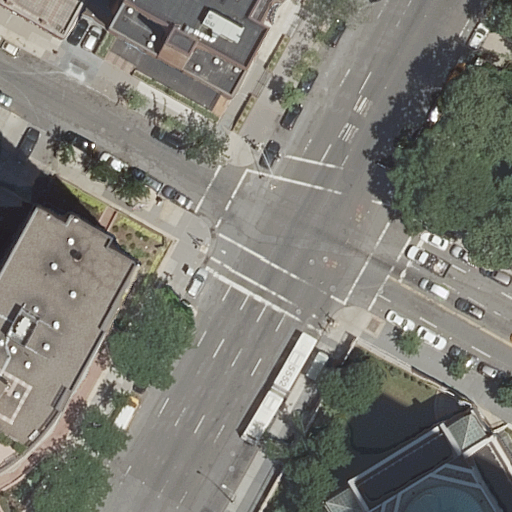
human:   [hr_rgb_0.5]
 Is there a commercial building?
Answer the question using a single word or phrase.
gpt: no

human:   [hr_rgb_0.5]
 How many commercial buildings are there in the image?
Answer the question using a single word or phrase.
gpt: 0

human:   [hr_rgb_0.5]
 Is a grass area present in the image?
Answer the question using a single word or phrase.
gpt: yes

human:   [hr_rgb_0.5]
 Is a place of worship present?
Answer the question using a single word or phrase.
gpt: yes

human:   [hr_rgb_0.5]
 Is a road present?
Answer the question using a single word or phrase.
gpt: yes

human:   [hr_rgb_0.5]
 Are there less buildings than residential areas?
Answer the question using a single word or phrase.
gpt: no

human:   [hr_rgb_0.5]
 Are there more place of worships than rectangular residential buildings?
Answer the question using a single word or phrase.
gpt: yes

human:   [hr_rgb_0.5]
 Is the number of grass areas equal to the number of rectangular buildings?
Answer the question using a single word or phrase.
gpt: yes

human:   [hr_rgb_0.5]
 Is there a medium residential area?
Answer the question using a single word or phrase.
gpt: no

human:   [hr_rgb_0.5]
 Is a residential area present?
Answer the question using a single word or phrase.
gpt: yes

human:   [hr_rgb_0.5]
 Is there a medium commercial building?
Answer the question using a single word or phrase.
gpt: no

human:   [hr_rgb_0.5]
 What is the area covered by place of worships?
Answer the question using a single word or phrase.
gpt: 438m2

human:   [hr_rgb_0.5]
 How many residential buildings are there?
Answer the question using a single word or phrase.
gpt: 2

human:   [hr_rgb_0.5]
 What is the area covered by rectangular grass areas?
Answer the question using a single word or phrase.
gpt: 268m2

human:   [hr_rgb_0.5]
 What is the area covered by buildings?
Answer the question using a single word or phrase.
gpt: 5661m2

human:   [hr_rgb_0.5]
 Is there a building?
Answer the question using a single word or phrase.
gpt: yes

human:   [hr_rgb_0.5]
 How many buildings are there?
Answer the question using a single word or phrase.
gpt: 4

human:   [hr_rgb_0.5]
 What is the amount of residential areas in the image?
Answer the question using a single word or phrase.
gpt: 1

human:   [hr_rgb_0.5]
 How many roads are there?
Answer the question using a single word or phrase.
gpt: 17

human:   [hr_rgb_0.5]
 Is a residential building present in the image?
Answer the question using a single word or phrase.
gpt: yes

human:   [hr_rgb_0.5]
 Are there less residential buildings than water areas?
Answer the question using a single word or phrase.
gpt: no

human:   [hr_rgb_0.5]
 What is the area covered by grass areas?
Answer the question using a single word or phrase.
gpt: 268m2

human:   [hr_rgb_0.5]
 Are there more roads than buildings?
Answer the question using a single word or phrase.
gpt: yes

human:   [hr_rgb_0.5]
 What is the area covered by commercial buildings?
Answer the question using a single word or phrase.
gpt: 0m2

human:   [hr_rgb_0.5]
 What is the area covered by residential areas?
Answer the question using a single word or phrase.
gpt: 3538m2

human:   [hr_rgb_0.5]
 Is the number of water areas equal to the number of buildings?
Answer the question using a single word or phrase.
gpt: no

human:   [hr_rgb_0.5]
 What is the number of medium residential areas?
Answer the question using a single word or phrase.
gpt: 0

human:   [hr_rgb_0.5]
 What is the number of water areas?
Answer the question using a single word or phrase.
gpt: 0

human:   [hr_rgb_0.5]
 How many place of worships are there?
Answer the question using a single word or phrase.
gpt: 1

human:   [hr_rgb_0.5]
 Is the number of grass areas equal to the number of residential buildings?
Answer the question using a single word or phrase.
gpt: no

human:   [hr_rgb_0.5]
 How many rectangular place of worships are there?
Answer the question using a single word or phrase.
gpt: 1

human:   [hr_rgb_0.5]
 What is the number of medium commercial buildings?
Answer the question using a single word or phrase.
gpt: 0

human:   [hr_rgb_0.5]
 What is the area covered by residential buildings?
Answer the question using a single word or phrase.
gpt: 3603m2

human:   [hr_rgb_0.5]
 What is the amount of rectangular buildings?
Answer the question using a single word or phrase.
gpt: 1

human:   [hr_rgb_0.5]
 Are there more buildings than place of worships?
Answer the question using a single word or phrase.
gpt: yes

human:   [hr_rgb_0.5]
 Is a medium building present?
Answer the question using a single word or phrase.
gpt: yes

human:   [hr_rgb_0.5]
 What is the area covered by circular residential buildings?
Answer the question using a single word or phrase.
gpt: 0m2

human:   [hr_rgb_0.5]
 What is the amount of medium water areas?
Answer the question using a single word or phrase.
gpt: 0

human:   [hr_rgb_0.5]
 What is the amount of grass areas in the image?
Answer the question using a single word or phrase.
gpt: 1

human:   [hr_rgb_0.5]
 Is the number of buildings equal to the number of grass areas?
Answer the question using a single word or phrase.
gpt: no

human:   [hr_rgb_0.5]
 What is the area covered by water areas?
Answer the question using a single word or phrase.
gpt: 0m2

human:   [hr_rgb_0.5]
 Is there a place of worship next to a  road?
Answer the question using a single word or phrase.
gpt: yes

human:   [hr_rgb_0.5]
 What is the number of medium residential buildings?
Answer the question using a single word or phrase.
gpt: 0

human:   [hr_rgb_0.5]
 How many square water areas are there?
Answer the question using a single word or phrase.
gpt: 0

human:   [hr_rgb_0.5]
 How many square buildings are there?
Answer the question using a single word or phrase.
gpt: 0

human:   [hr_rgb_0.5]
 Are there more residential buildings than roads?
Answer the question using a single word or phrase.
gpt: no

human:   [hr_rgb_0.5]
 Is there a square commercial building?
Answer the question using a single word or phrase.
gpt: no

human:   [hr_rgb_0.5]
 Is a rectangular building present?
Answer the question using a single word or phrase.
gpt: yes

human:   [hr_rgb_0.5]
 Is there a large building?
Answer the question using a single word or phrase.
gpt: yes

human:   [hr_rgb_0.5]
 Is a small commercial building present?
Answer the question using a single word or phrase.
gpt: no

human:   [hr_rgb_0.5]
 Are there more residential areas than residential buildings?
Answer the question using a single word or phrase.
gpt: no

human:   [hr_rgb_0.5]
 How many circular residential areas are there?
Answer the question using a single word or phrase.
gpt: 0

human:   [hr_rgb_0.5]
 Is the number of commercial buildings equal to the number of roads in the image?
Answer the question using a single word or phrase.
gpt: no

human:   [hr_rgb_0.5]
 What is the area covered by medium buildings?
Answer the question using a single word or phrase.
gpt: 438m2

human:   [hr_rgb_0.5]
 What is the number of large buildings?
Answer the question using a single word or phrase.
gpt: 3

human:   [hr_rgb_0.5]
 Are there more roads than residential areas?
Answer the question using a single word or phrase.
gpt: yes

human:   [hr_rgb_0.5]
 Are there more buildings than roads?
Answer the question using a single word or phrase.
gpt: no

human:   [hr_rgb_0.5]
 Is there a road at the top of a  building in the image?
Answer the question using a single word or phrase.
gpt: yes

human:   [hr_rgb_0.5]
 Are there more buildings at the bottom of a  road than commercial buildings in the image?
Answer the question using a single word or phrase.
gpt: yes

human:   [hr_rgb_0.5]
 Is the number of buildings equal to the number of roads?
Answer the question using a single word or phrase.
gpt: no

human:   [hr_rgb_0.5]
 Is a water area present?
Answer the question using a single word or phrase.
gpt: no

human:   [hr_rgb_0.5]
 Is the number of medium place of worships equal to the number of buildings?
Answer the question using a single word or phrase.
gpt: no

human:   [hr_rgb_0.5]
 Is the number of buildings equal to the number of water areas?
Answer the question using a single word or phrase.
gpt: no

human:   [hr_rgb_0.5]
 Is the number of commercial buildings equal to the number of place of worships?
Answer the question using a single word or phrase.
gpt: no